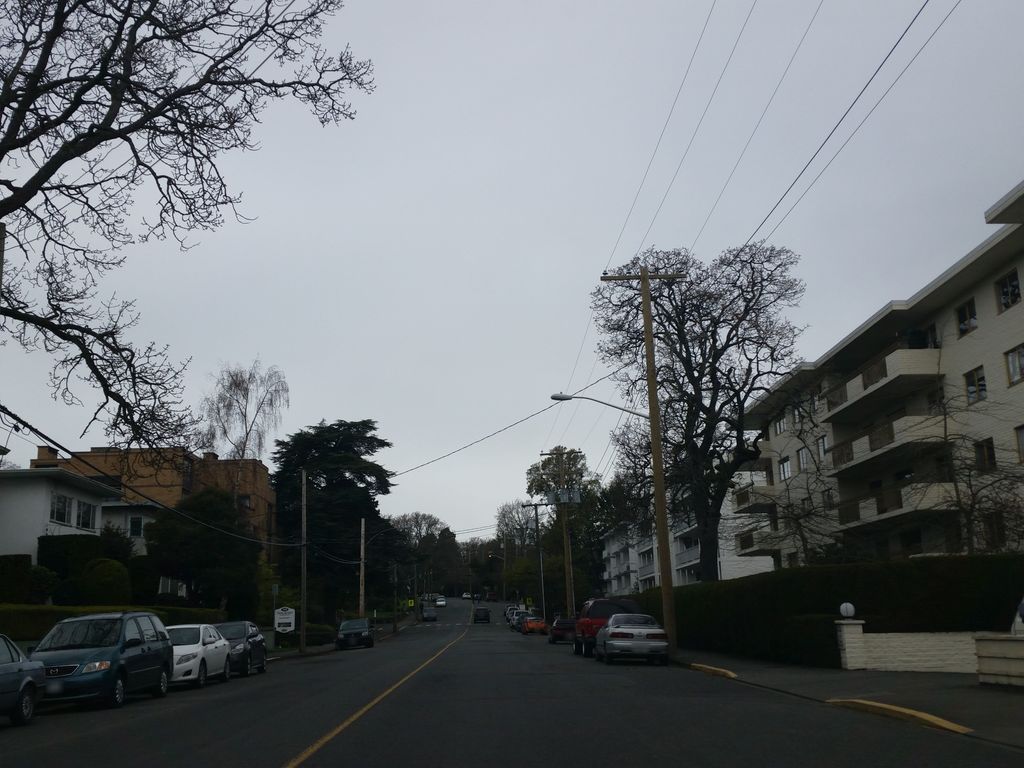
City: victoria